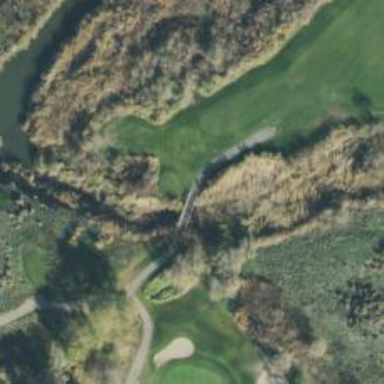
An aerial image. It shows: Service road on bridge for golf carts.